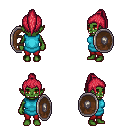
a pixel art fantasy rpg character, female body template, orc, green skin, teal tunic, red pants, ruby red long topknot hairstyle, bracelets, shield, four views (front, back, left, right), 2x2 character sprite sheet, small pixel art, hard edges, no anti-aliasing